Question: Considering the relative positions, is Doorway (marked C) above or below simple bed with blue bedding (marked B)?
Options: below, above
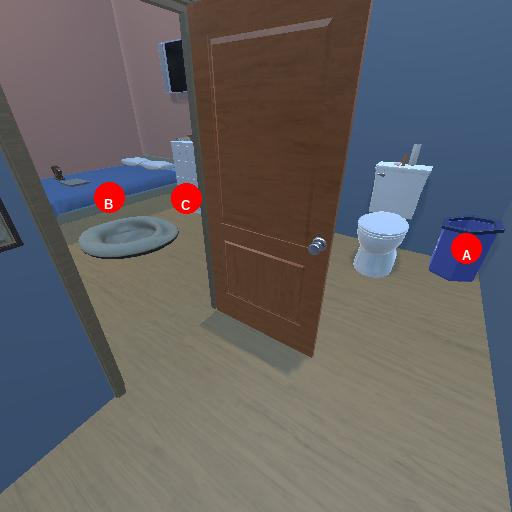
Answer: below